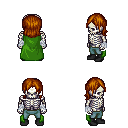
a pixel art fantasy rpg character, male body template, skeleton, green cape, teal pants, brunette long bangs hairstyle, white cloth bandages, black shoes, four views (front, back, left, right), 2x2 character sprite sheet, small pixel art, hard edges, no anti-aliasing